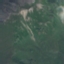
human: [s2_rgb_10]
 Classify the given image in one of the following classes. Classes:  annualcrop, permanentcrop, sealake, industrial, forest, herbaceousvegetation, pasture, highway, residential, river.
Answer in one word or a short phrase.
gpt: HerbaceousVegetation